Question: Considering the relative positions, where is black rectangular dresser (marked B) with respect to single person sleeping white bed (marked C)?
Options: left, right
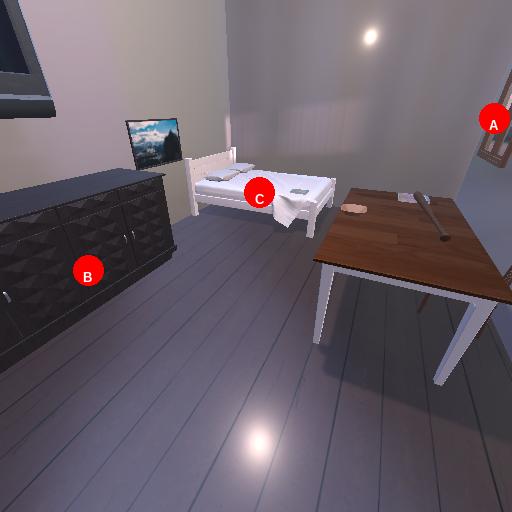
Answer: left